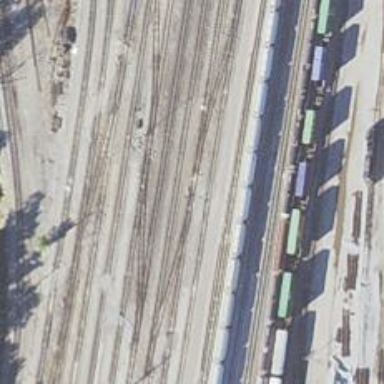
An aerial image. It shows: Railway yard.